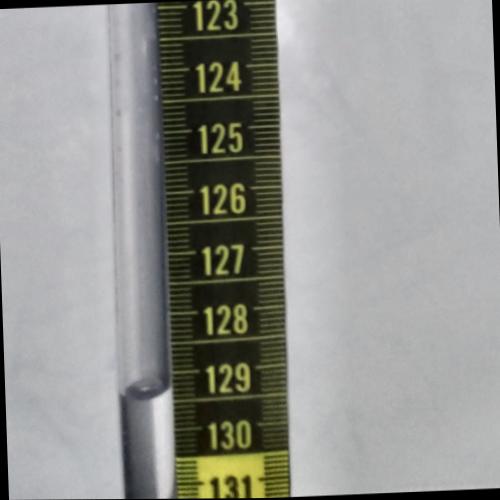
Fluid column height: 129.3 cm